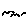
Label: bird